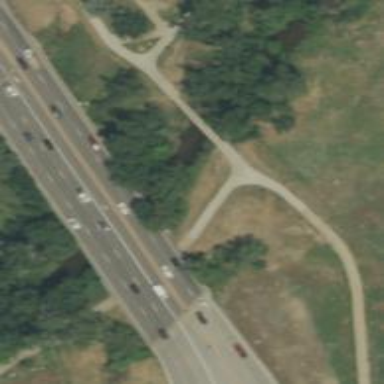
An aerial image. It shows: Cycleway bridge with grade1 tracktype.